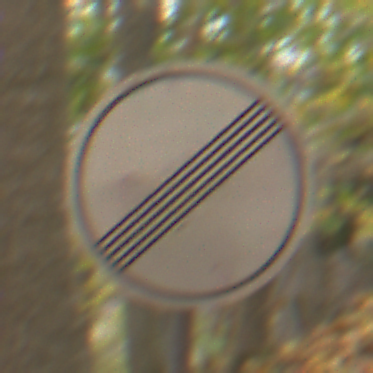
Verkehrszeichen: EndeSaemtlicherBegrenzungen
Umgebung: Outdoor, Nature
Tageszeit: MorningAfternoon
Wetter: Overcast
Licht: Natural
Jahreszeit: Autumn
Kontrast: LowContrast